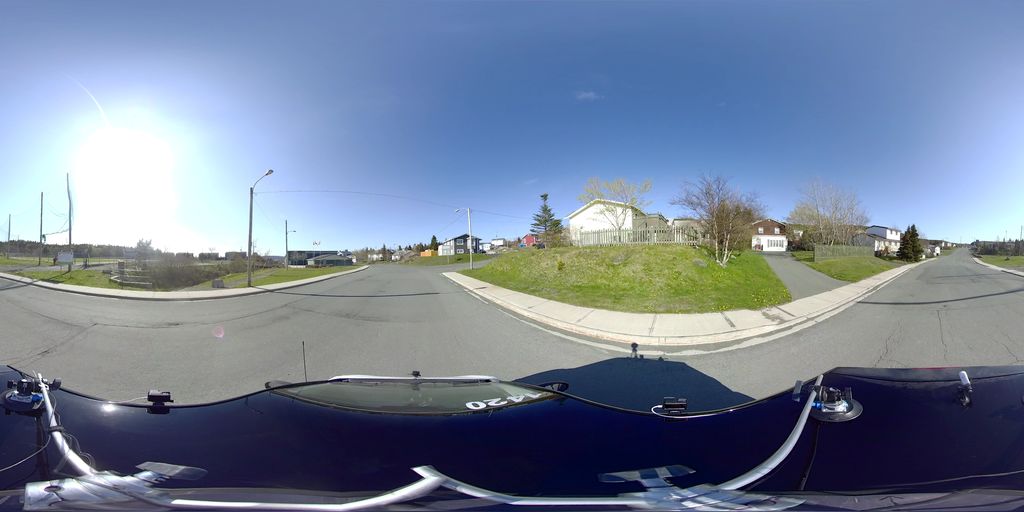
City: st_johns